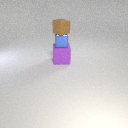
large purple rubber cube below small brown rubber cube